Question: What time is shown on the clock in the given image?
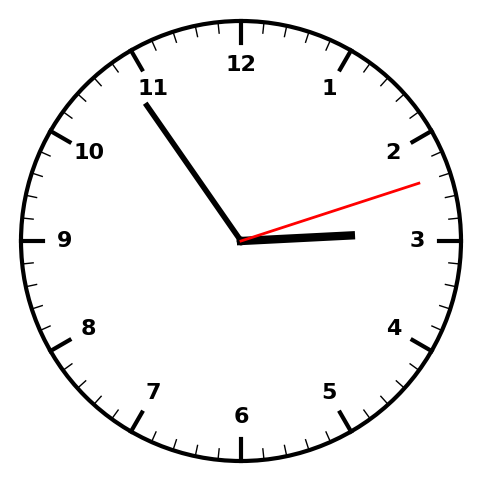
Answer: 02:54:12